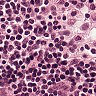
Metastatic tissue present: no